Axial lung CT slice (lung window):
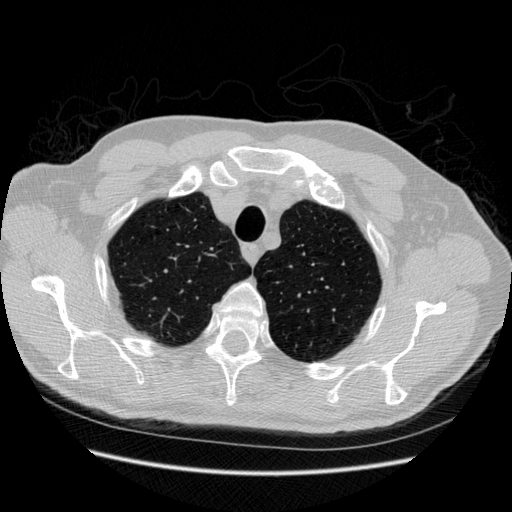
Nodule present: no